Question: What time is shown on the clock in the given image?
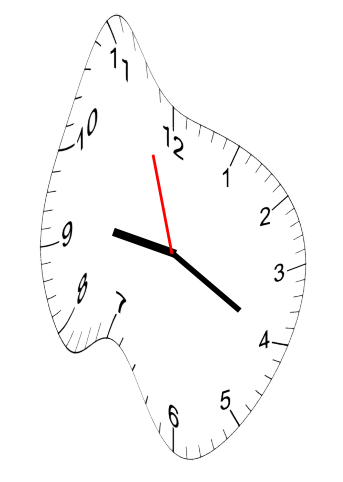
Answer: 09:19:57